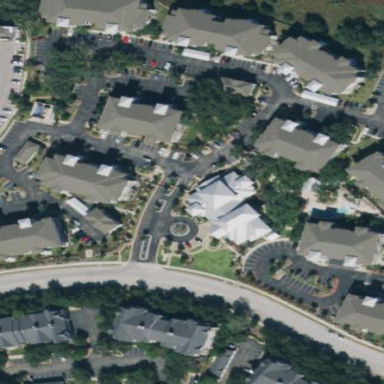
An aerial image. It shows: Residential area with apartments.